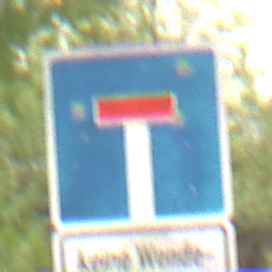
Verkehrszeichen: Sackgasse
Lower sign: HinweisGeaenderteVorfahrtVerkehrsfuehrungVerkehrsregelung3
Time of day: MorningAfternoon
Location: Outdoor (Nature)
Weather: Overcast
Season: NotSpecified
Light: Natural